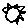
Label: sun